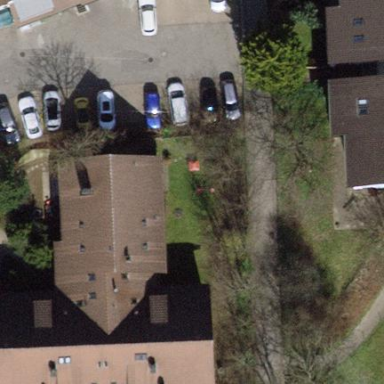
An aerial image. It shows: Gabled red-roofed apartment building.